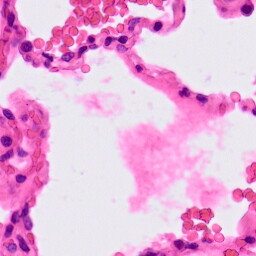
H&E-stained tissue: Lung